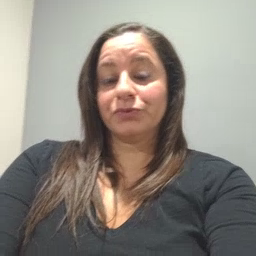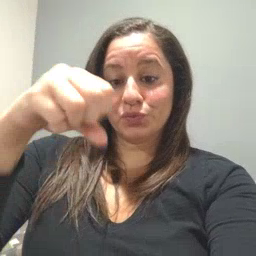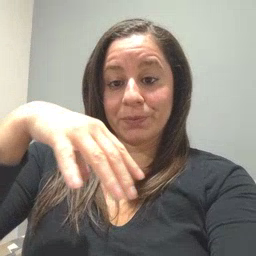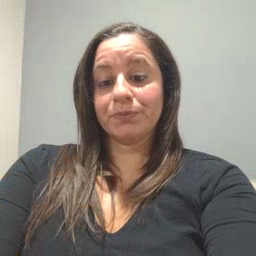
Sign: drop